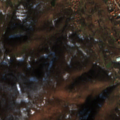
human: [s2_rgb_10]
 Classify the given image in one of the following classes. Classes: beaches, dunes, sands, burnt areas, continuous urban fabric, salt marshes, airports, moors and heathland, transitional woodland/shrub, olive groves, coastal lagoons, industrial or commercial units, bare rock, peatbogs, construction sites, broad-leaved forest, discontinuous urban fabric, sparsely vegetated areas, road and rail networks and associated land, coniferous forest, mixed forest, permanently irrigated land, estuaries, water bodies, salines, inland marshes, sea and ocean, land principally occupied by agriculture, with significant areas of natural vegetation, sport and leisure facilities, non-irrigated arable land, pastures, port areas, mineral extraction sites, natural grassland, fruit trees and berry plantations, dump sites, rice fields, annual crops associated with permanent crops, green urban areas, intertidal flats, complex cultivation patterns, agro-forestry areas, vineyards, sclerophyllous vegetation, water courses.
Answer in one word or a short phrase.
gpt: discontinuous urban fabric, land principally occupied by agriculture, with significant areas of natural vegetation, broad-leaved forest